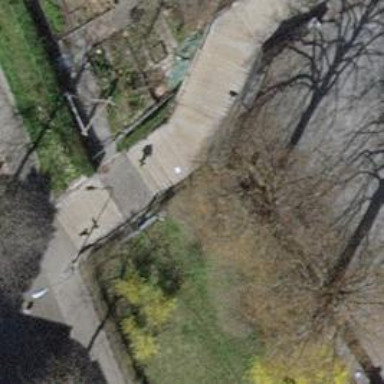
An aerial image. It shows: Retaining wall.